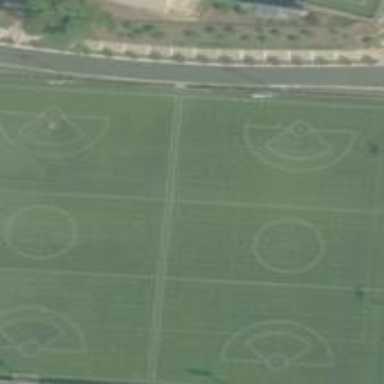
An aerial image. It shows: Grass pitch used for lacrosse.